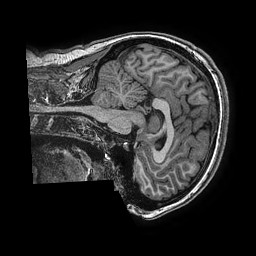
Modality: T1w
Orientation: sagittal
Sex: female
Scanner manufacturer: ge
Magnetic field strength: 3 T
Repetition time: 0.0077 s
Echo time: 0.003436 s